RGB frame:
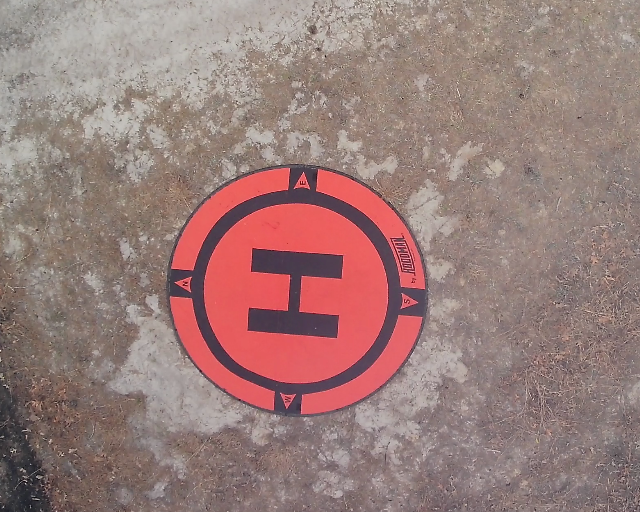
Thermal frame:
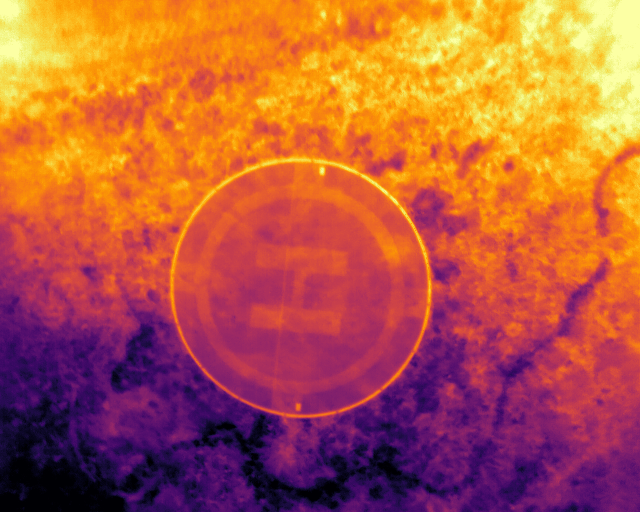
Captured: 2026-02-26 03:12:10
Pixels at or above 80 °C: 0 (fraction of frame: 0)